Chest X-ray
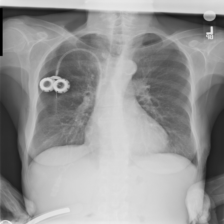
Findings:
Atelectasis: negative
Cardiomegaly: negative
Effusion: negative
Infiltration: negative
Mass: negative
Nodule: negative
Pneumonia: negative
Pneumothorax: negative
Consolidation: negative
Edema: negative
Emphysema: negative
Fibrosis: negative
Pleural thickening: negative
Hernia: negative